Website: apple
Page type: payment
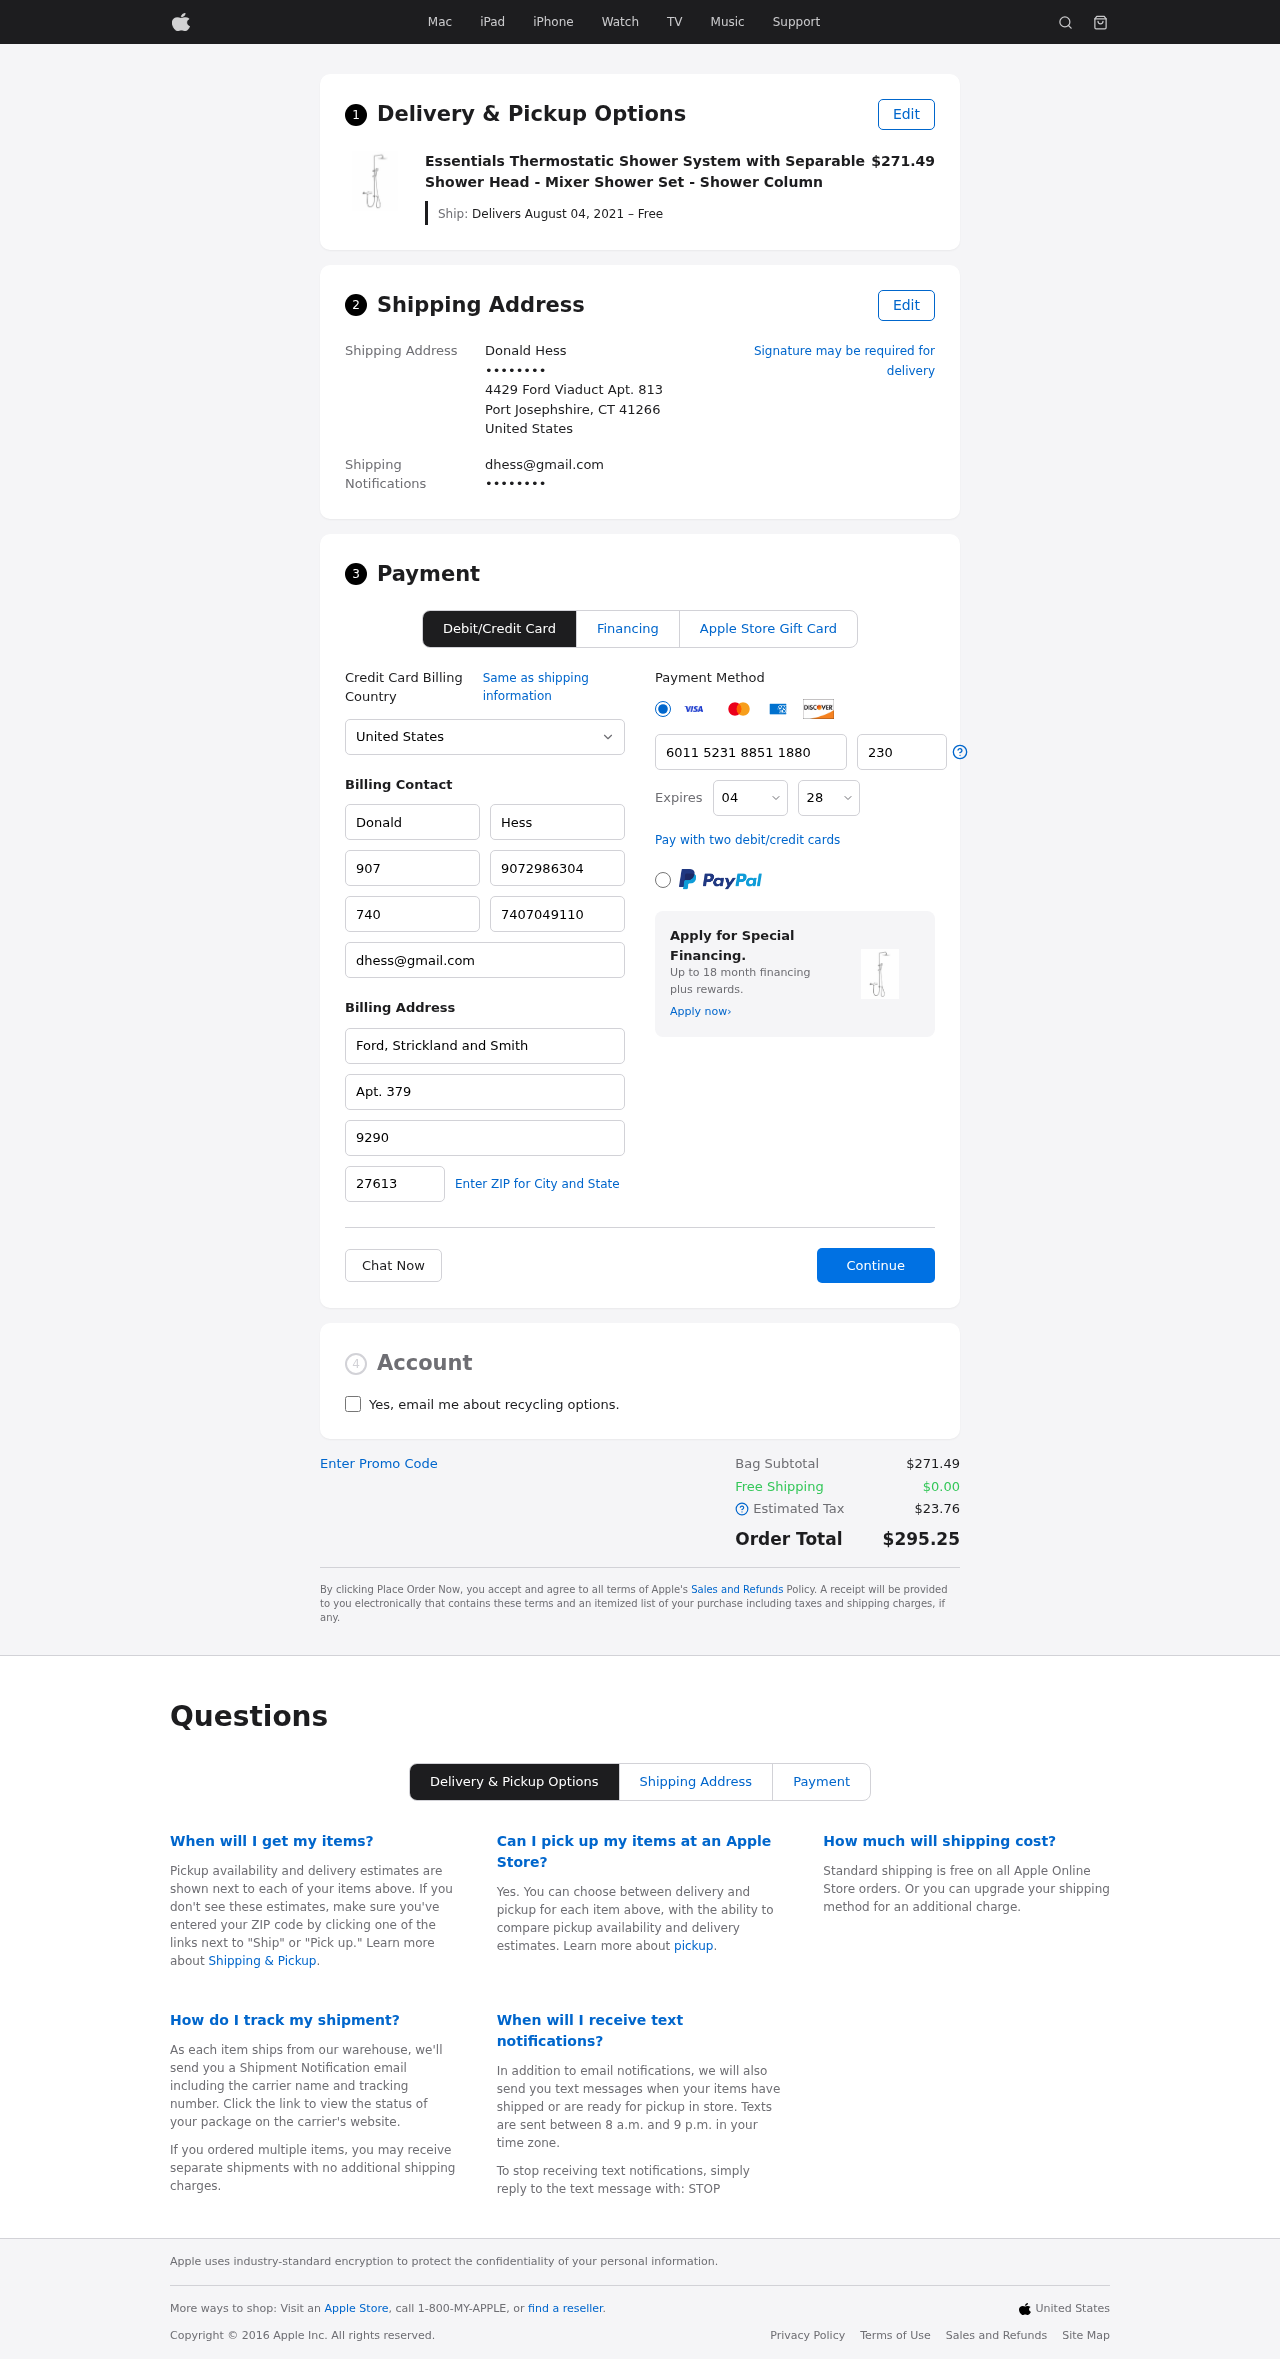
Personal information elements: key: PII_CARD_CVV
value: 230
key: PII_CARD_EXPIRY_MONTH
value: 04
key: PII_CARD_EXPIRY_YEAR
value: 28
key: PII_CARD_NUMBER
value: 6011 5231 8851 1880
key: PII_CITY_STATE_ZIP
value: Port Josephshire, CT 41266
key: PII_COMPANY
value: Ford, Strickland and Smith
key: PII_COUNTRY
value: United States
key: PII_EMAIL
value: dhess@gmail.com
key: PII_EMAIL2
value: dhess@gmail.com
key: PII_FIRSTNAME
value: Donald
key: PII_FULLNAME
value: Donald Hess
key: PII_LASTNAME
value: Hess
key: PII_PHONE3
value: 9072986304
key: PII_PHONE_ALT
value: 7407049110
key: PII_PHONE_ALT_AREA
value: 740
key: PII_PHONE_AREA
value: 907
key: PII_POSTCODE2
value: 27613
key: PII_SECURITY_CODE
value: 9290
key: PII_STREET
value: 4429 Ford Viaduct Apt. 813
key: PII_STREET2
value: Apt. 379
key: PII_PHONE
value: ••••••••
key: PII_PHONE2
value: ••••••••
Product elements: key: PRODUCT1_NAME
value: Essentials Thermostatic Shower System with Separable Shower Head - Mixer Shower Set - Shower Column
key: PRODUCT1_PRICE
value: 271.49
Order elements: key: ORDER_DELIVERY_DATE
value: Delivers August 04, 2021 – Free
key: ORDER_SUBTOTAL
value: $271.49
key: ORDER_SHIPPING_COST
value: $0.00
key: ORDER_TAX
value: $23.76
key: ORDER_TOTAL
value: $295.25